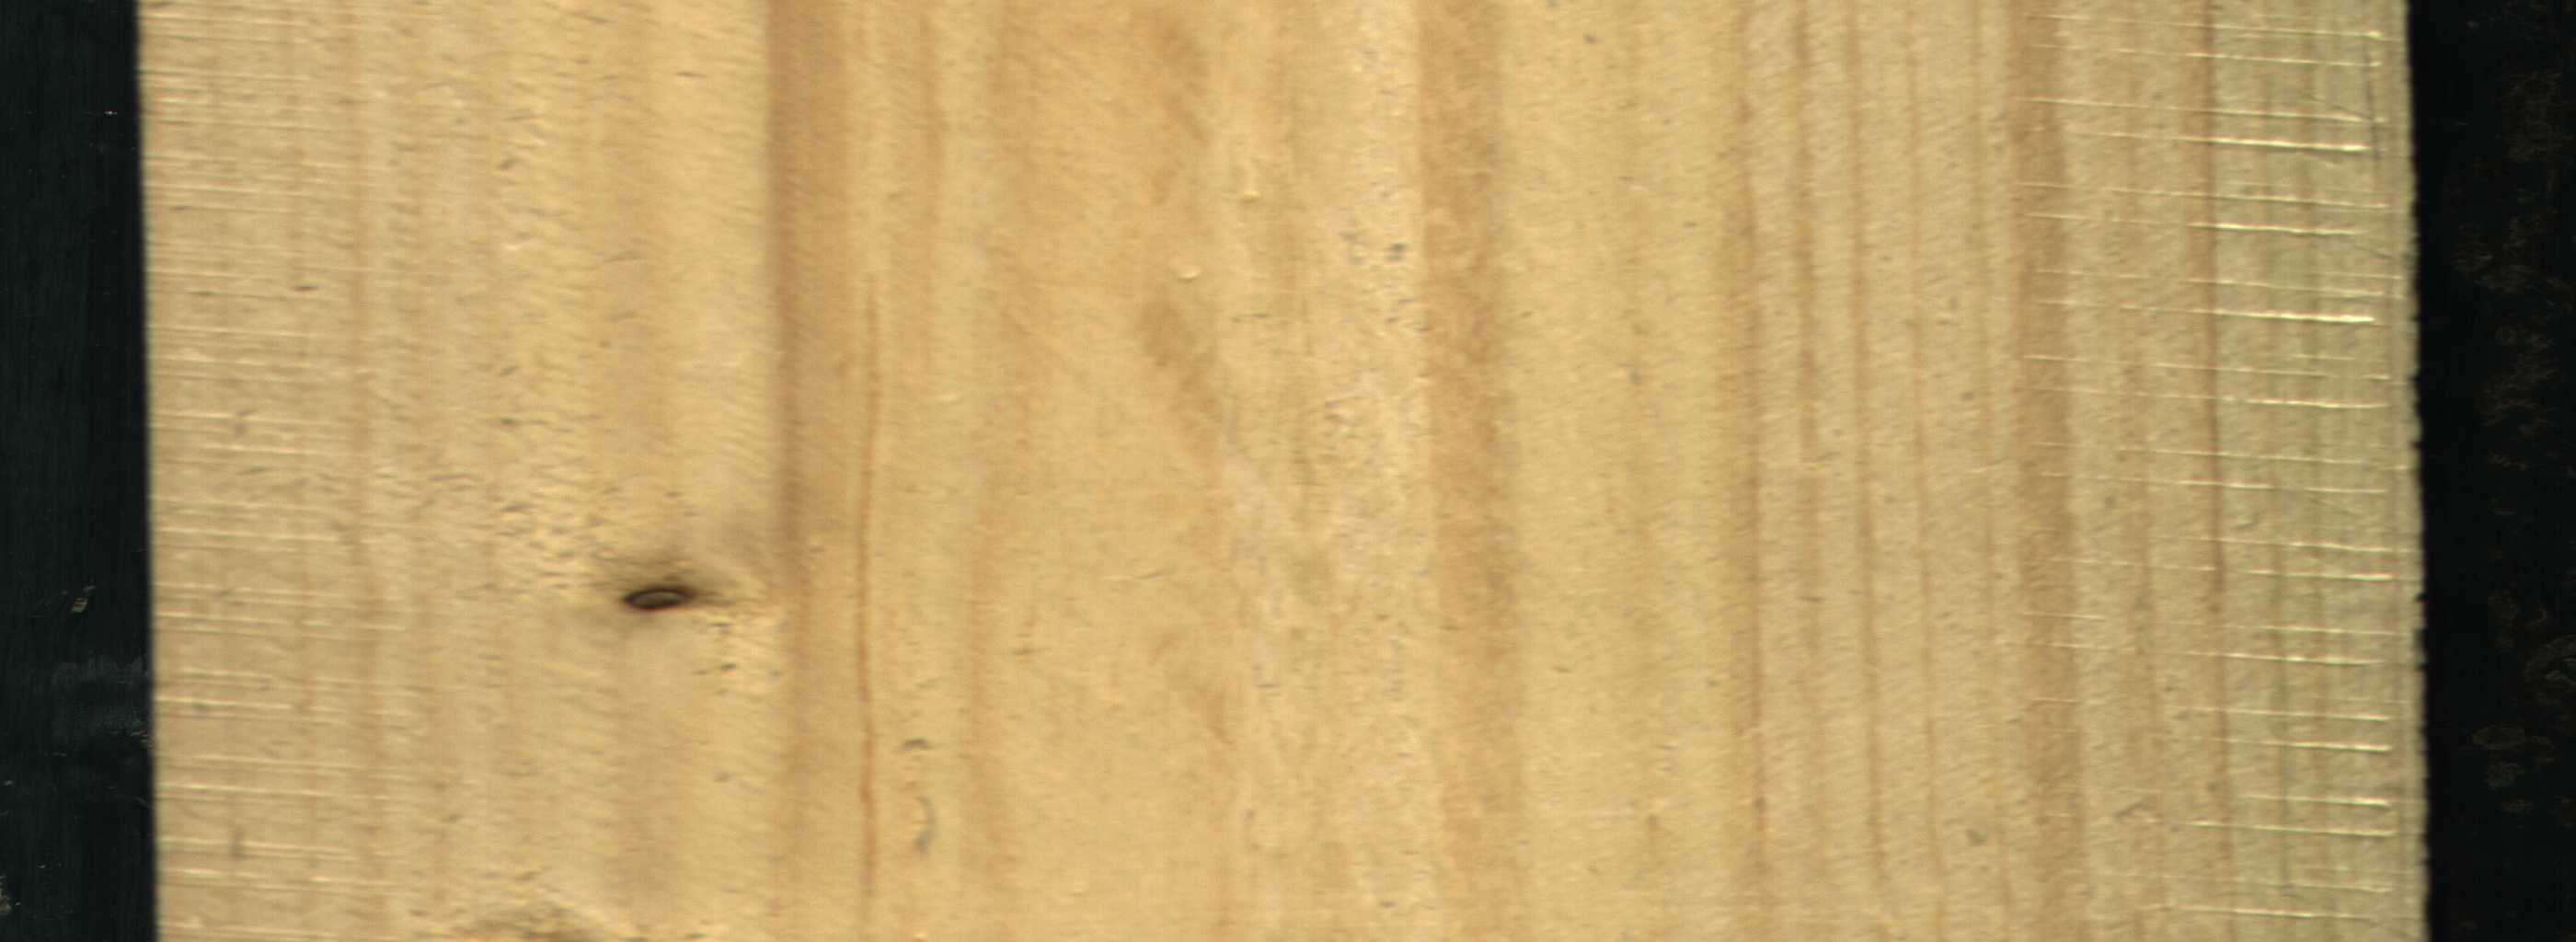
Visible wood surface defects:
Dead_Knot